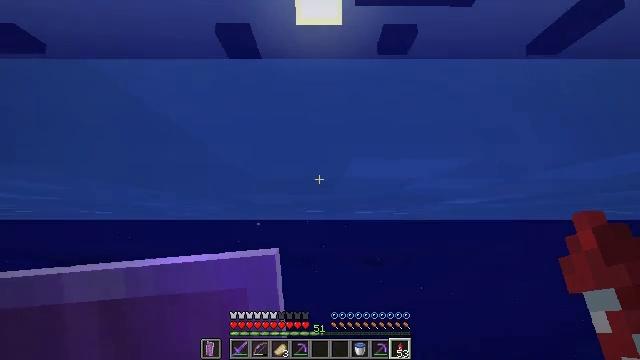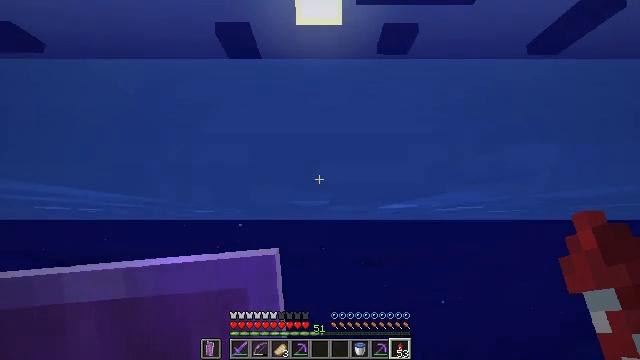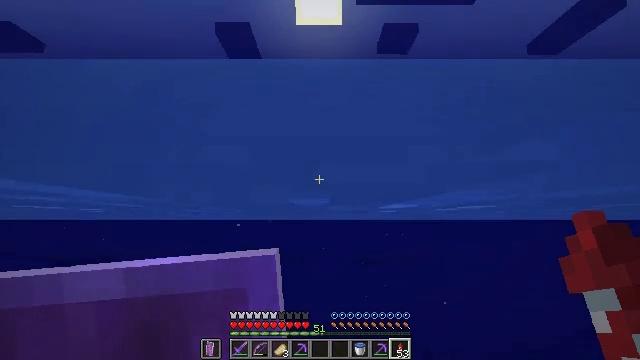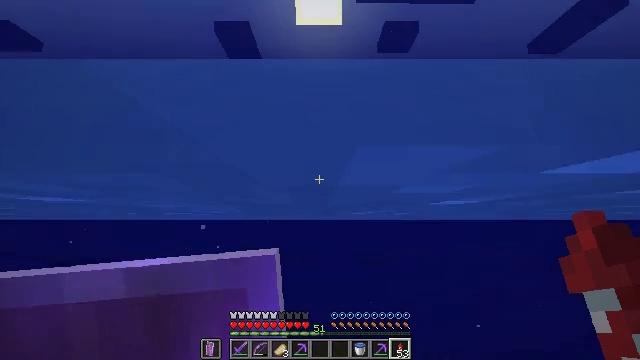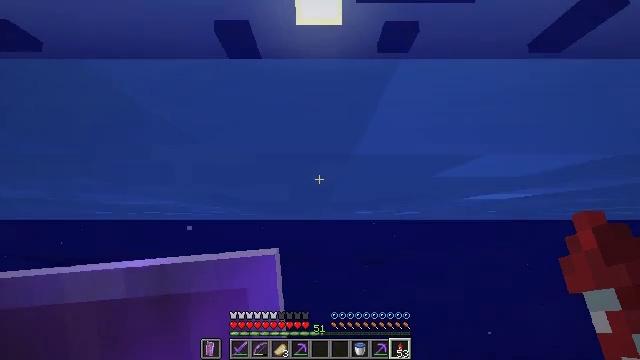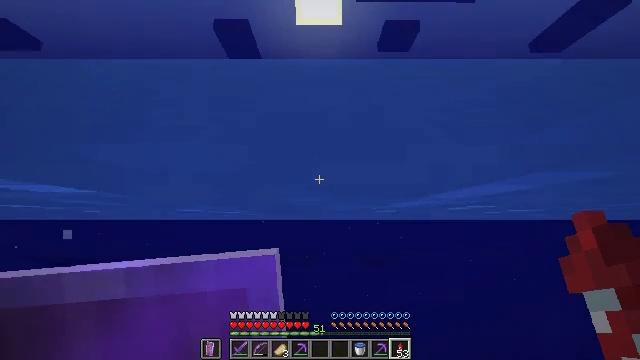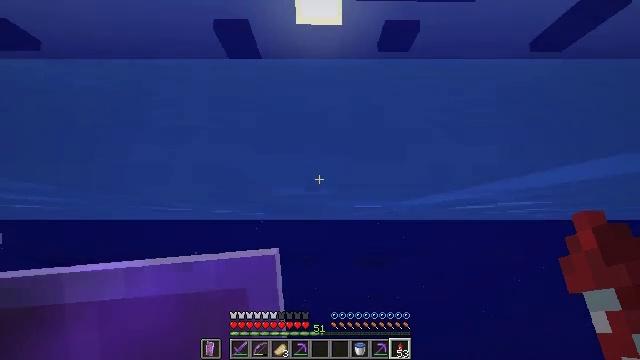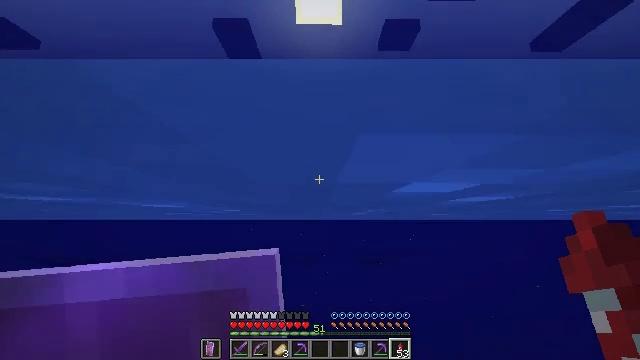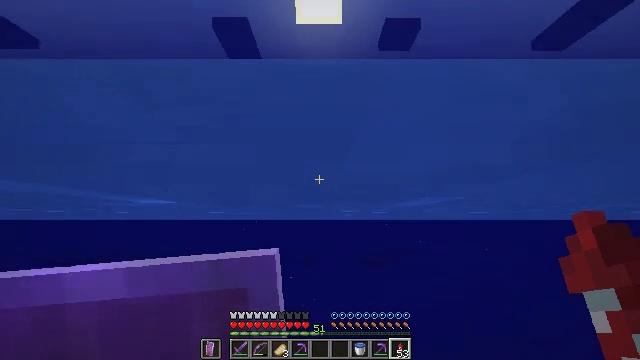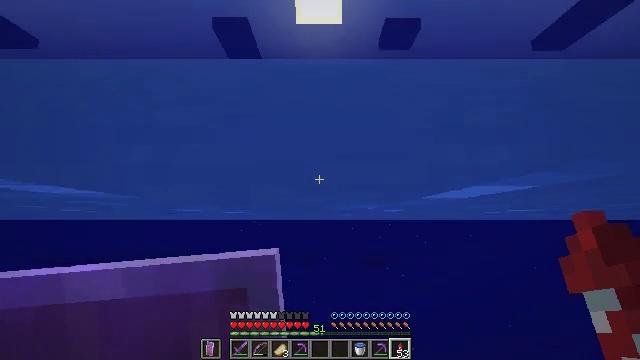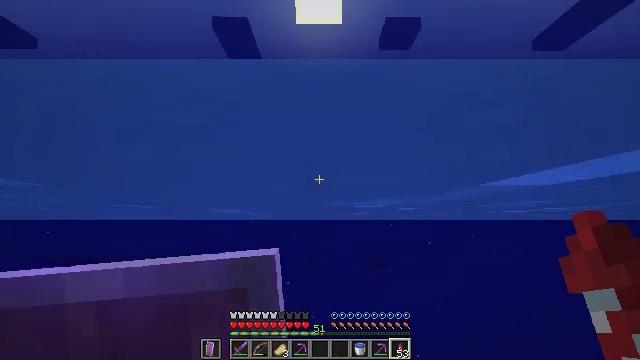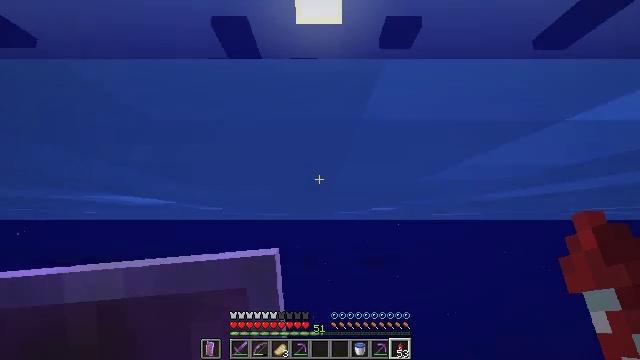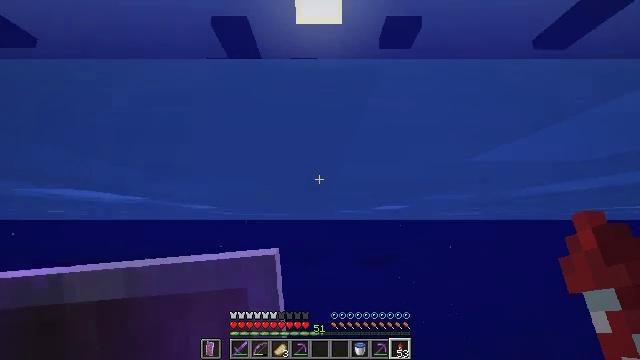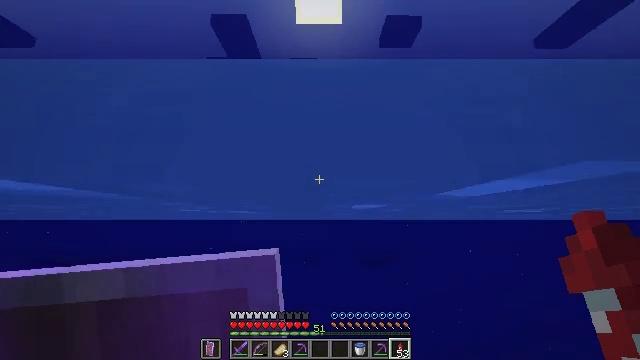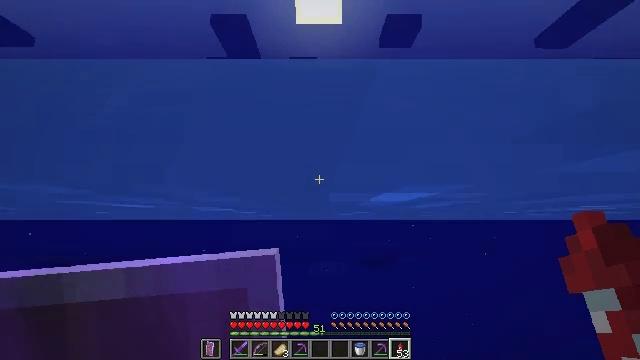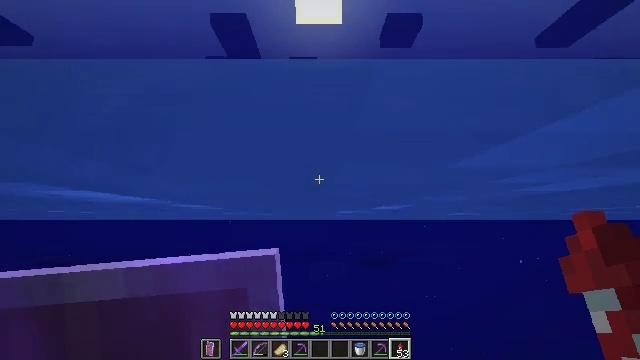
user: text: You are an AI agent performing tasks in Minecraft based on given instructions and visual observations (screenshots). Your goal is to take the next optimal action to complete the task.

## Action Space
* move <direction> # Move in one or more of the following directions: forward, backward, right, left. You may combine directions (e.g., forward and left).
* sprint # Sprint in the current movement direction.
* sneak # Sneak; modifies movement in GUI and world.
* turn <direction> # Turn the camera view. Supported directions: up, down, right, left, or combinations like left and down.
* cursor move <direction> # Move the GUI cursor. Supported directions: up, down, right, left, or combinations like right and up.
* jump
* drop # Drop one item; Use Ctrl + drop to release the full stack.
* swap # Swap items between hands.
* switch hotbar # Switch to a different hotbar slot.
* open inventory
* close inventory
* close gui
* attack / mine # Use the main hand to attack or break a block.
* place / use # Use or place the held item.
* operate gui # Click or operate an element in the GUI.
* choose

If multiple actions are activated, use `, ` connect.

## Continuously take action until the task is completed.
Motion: motion action
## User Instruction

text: craft item sponge
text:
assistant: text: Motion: move forward, sprint
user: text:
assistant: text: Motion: move forward, sprint
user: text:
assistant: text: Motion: move forward, sprint
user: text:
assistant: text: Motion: move forward, sprint
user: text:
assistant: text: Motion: move forward
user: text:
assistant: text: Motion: move forward
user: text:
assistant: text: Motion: move forward
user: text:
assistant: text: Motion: move forward
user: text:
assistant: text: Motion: move forward
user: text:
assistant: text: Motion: move forward
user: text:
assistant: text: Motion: move forward
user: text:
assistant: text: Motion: move forward
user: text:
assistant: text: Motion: move forward
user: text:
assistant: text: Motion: move forward
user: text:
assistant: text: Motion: move forward
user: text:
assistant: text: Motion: move forward
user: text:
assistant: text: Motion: move forward
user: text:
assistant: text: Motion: move forward
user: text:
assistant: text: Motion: move forward
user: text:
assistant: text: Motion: move forward
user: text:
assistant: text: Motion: move forward
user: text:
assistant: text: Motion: move forward
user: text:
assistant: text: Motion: move forward
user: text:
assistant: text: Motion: move forward
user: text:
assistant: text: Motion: move forward
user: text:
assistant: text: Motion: move forward
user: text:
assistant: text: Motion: move forward
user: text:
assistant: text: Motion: move forward
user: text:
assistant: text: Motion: move forward
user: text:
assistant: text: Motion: move forward